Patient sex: M
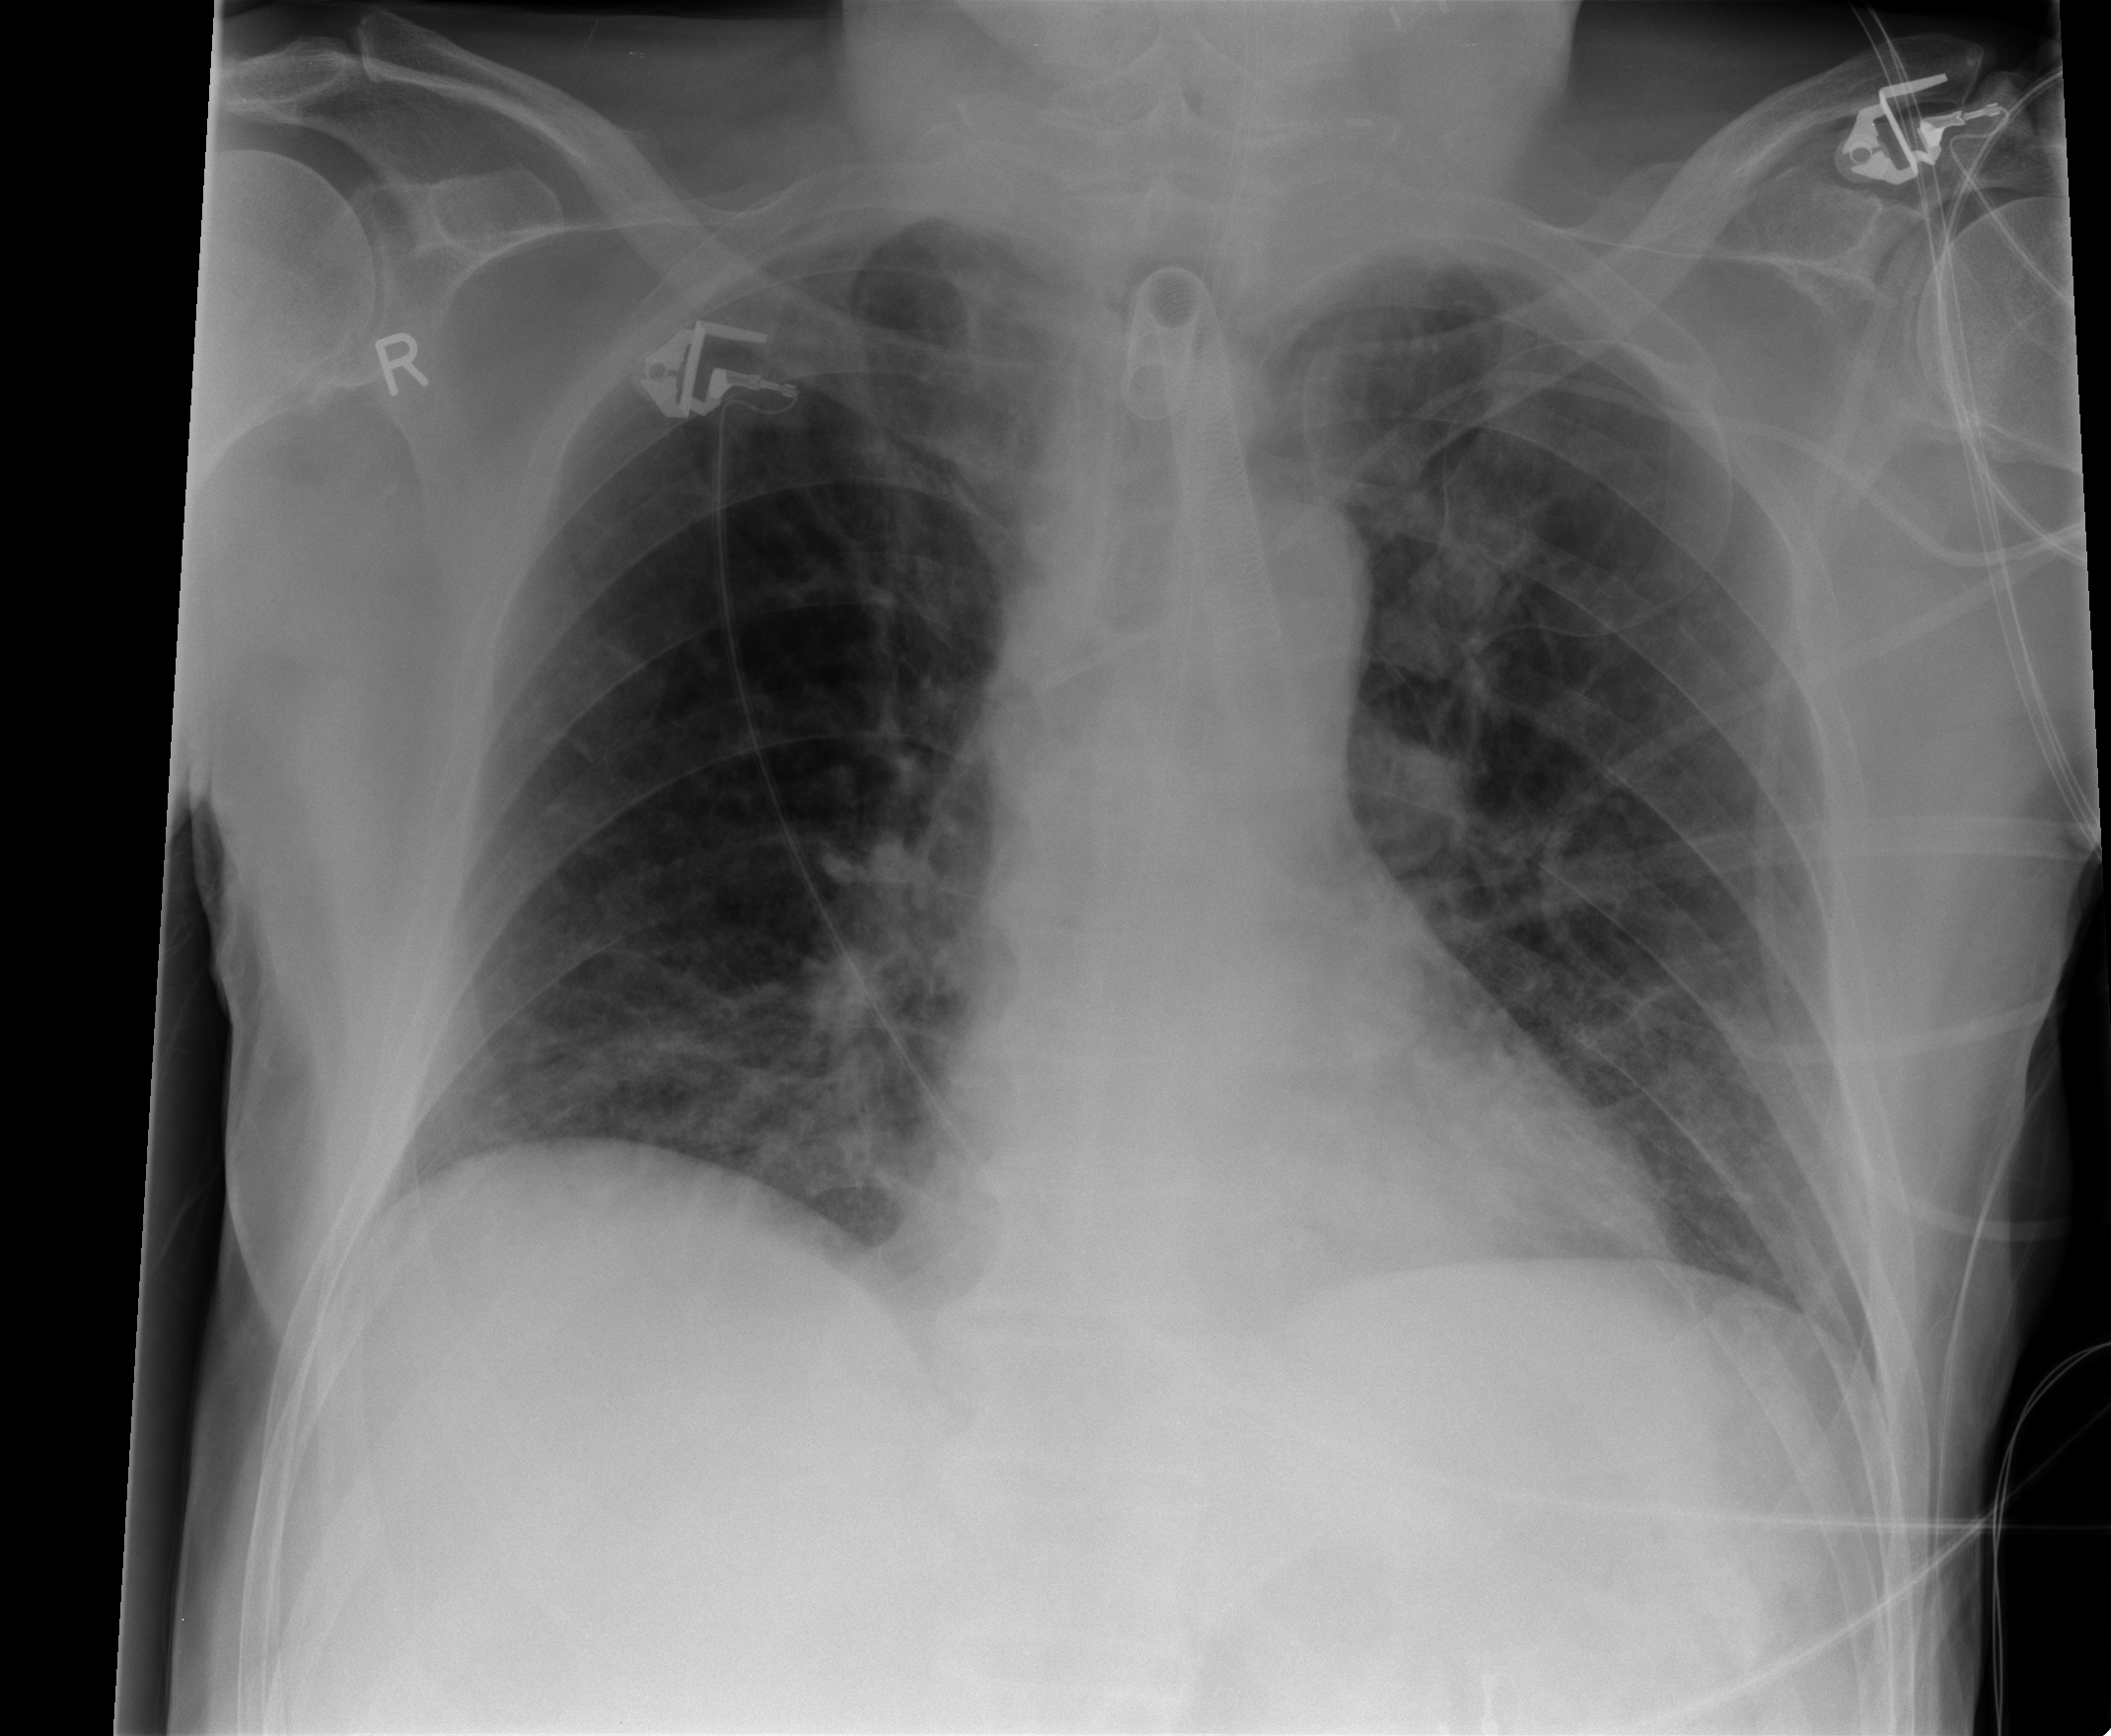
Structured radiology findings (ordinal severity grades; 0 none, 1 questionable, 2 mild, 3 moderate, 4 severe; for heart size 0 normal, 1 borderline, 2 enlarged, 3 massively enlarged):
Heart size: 0
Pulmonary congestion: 2
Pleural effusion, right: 0
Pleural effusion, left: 0
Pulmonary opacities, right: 1
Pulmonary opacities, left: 1
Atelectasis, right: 2
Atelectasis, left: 2